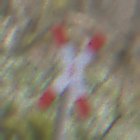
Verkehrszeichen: Andreaskreuz
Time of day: MorningAfternoon
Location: Outdoor (Nature)
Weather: PartlyCloudy
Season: NotSpecified
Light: Natural